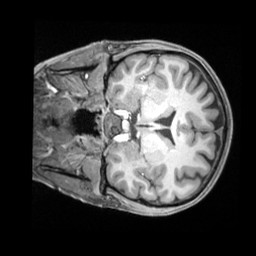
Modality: T1w
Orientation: coronal
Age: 27
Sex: female
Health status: ill
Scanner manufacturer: siemens
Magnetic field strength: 3 T
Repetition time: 2.2 s
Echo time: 0.00218 s